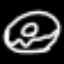
Label: donut